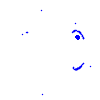
Particle: electron